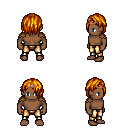
a pixel art fantasy rpg character, male body template, human, dark skin, leather shoulder armor, gold greaves, dark blonde bangs hairstyle, bronze tiara, four views (front, back, left, right), 2x2 character sprite sheet, small pixel art, hard edges, no anti-aliasing